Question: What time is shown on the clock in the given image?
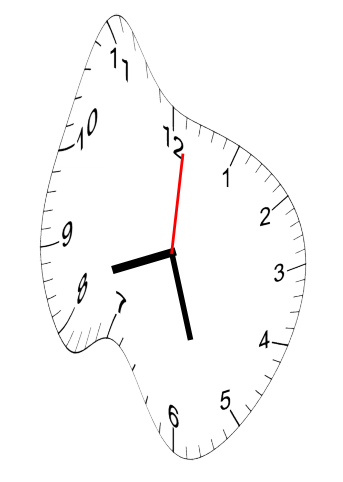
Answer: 08:27:01